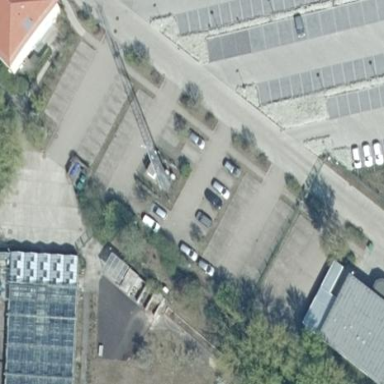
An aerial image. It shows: Parking area.